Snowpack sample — Buffalo Mountain, Silverthorne, Colorado, USA (1/25/25, 10:11 AM MST)
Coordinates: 39.6222, -106.1139
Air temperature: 22 °F
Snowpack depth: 110 cm
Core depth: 10 cm
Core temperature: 46.4 °F
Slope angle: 12°, slope face: 102°
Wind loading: high
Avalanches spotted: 0
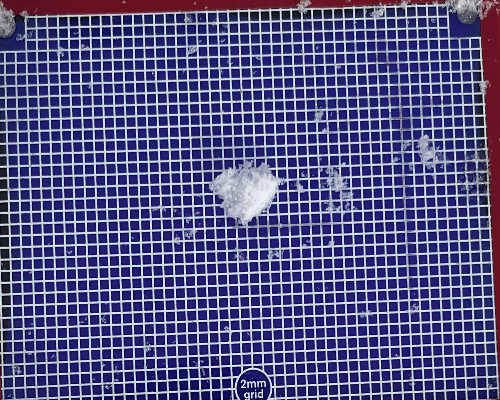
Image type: profile
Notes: No avalanches nearby, collected on the outskirts of a fire break 15 meters from the treeline, on way to Buffalo and Red Mountain